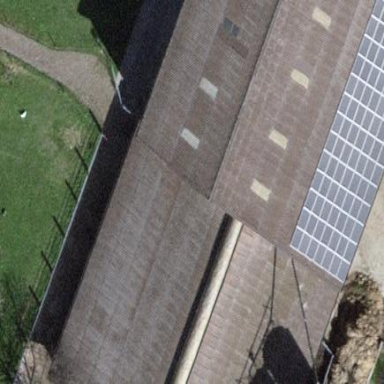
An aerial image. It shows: Stable building.